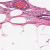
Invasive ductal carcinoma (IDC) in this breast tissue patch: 0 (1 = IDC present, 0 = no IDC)